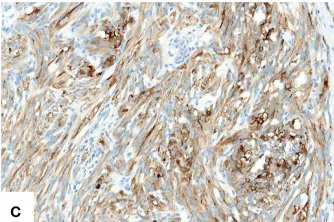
Immunohistochemical and molecular findings of GNET. Syn [(C), X200] was focally positive.
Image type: pathology (immunostaining)